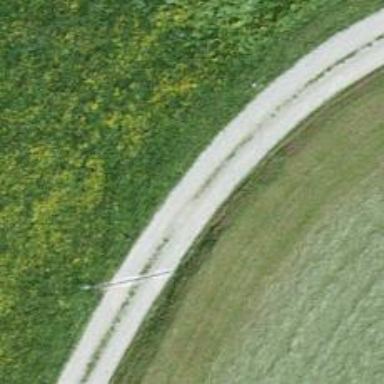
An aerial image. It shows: Well-maintained track road of grade 1.